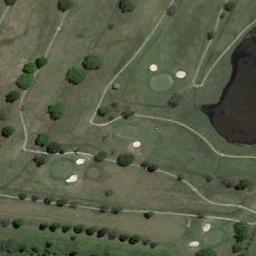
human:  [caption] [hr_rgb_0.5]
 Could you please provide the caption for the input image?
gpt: Many trees are near the golf course .

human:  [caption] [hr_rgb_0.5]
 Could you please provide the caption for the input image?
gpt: The golf course has a lake, Some fairways, Roads, Barrier trees and sandpits .

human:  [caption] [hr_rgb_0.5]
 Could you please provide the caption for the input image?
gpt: There are several bunkers and lakes and a few paths and many trees on a large green lawn on the golf course .

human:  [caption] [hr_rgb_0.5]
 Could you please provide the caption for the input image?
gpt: Two similar-sized bunkers next to each other .

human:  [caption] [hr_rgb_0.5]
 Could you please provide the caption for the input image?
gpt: There are some bunkers and a lake on the golf course .